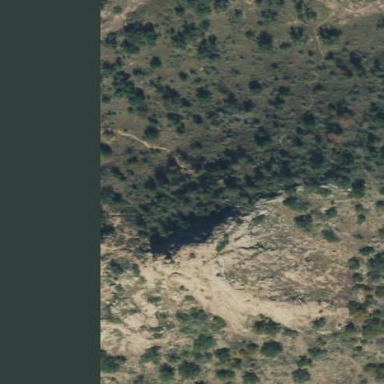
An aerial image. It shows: Large rock landmark surrounded by bare rock.